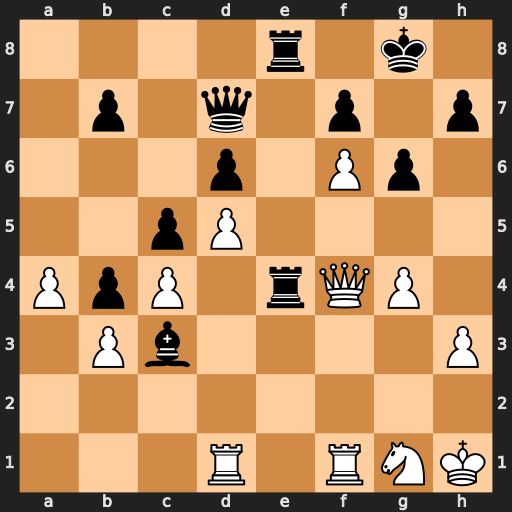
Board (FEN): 4r1k1/1p1q1p1p/3p1Pp1/2pP4/PpP1rQP1/1Pb4P/8/3R1RNK
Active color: w
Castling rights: -
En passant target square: -
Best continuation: Qh6 Bxf6 Rxf6